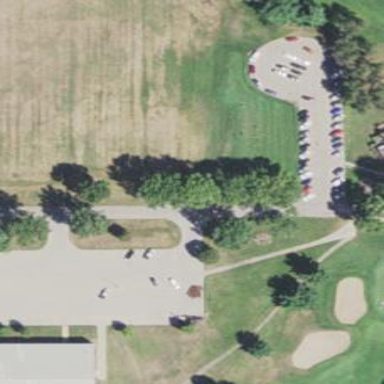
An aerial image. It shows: Area with grass used as rough in golf course.